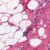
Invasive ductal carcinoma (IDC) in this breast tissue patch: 0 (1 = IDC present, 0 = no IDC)